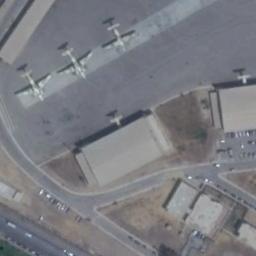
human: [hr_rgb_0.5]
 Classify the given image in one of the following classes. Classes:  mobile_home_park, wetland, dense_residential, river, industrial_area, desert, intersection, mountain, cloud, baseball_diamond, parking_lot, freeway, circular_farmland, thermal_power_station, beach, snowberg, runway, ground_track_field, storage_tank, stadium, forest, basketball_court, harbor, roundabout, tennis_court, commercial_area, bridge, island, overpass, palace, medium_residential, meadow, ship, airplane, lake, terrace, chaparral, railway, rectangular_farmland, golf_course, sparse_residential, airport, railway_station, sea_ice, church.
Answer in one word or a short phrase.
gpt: airplane